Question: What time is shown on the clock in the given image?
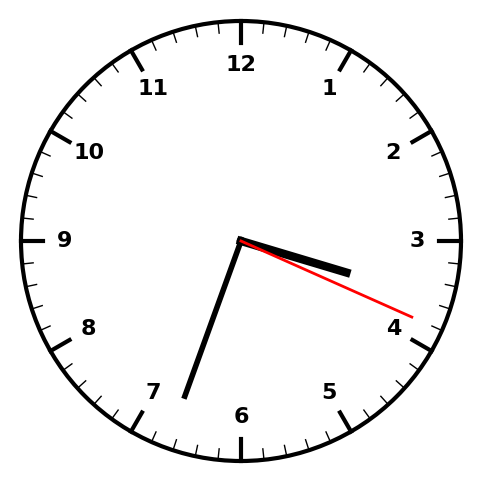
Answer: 03:33:19